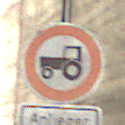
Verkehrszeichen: VerbotKraftfahrzeugeZuegeNichtSchneller25
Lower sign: PersonengruppenFrei1
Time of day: Midday
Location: Roofed (Tunnel)
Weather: NotSpecified
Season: NotSpecified
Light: Natural